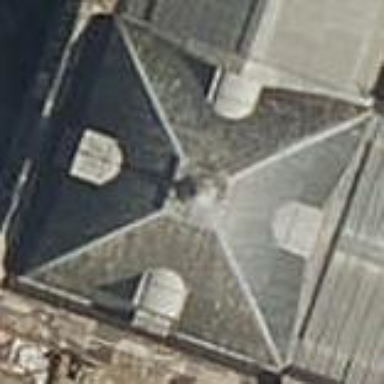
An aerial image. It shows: Building with dome-shaped slate roof.